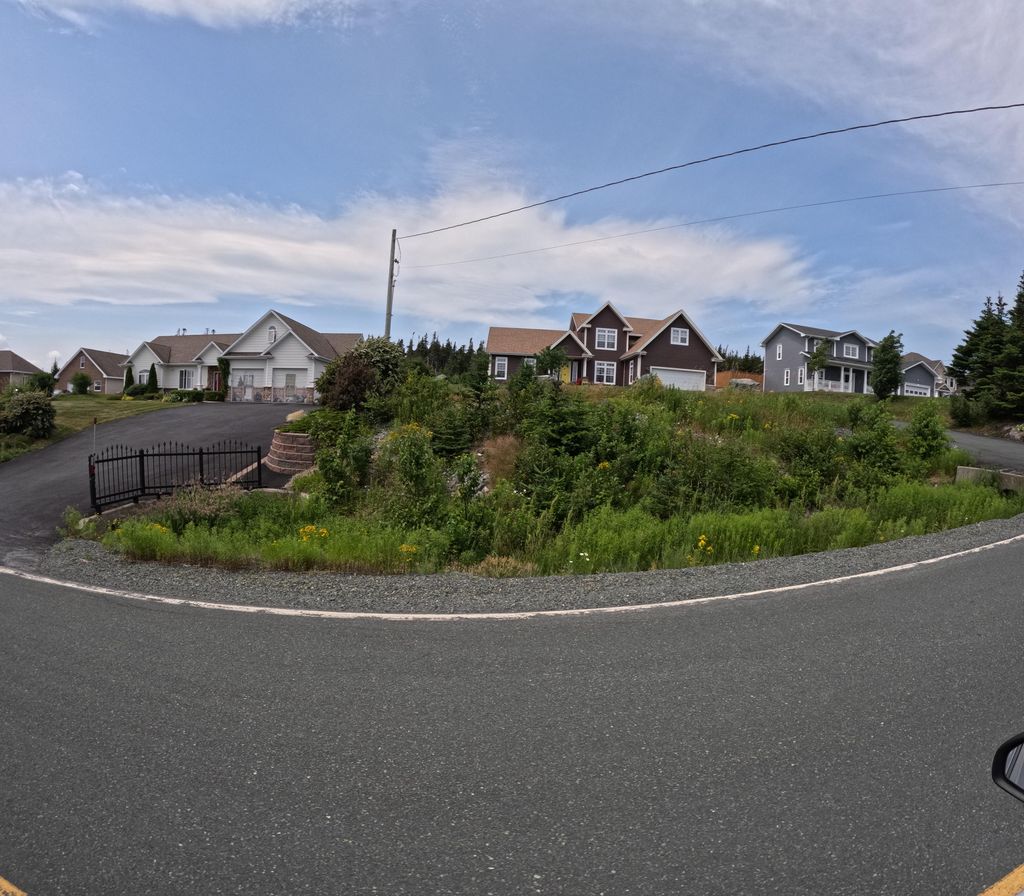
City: st_johns